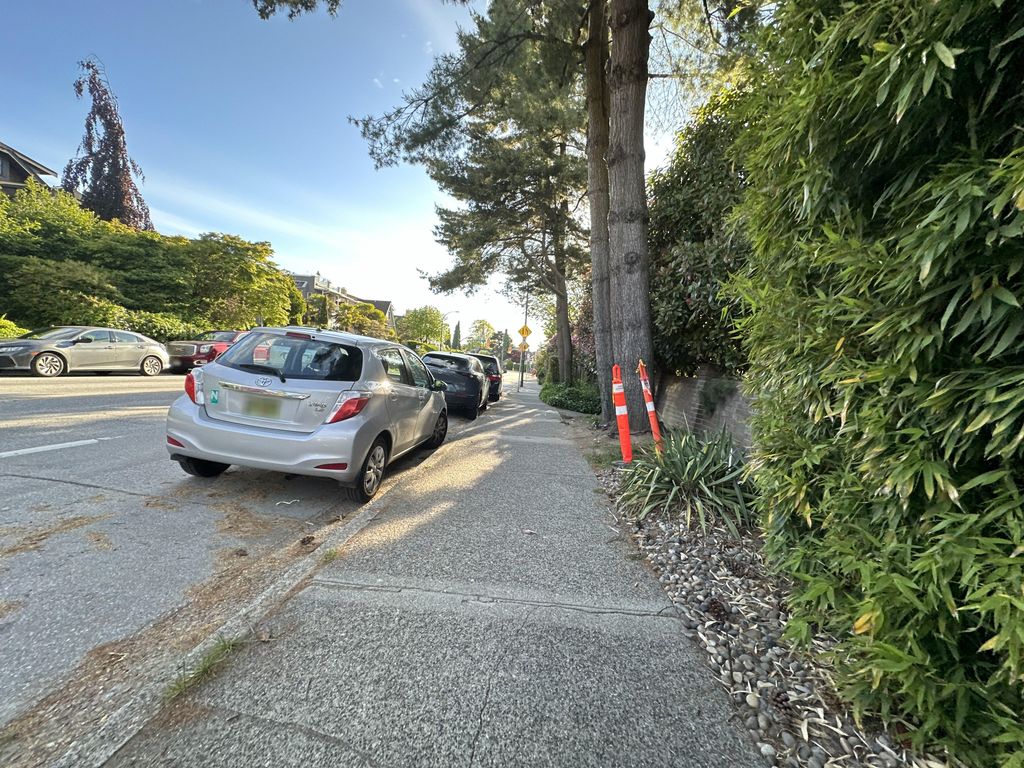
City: vancouver